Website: macys
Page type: customer-info-address
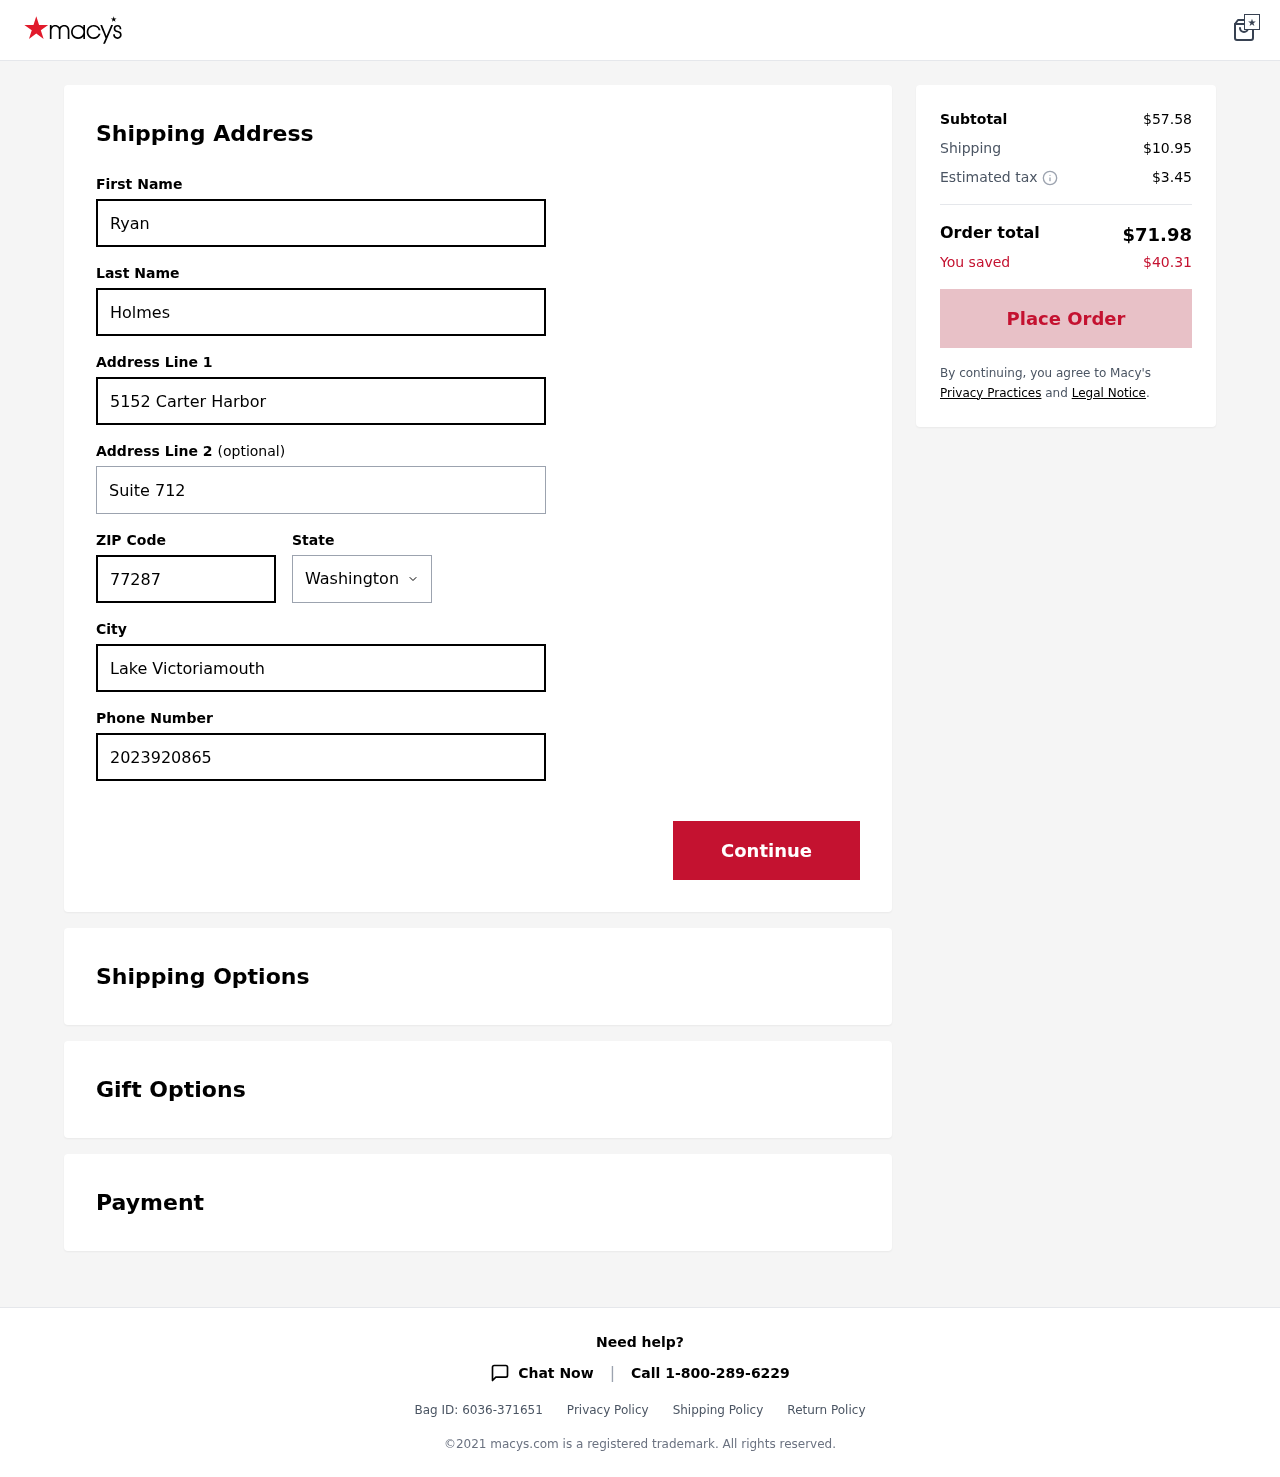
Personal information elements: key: PII_CITY
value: Lake Victoriamouth
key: PII_FIRSTNAME
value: Ryan
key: PII_LASTNAME
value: Holmes
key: PII_PHONE
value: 2023920865
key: PII_POSTCODE
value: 77287
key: PII_STATE
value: Washington
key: PII_STREET
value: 5152 Carter Harbor
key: PII_STREET2
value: Suite 712
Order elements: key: ORDER_SUBTOTAL
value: $57.58
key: ORDER_SHIPPING_COST
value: $10.95
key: ORDER_TAX
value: $3.45
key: ORDER_TOTAL
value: $71.98
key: ORDER_SAVINGS
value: $40.31